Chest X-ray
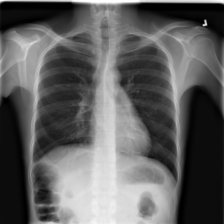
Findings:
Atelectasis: negative
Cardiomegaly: negative
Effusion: negative
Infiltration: negative
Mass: negative
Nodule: negative
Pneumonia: negative
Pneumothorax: negative
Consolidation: negative
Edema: negative
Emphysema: negative
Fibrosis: negative
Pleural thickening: negative
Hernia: negative